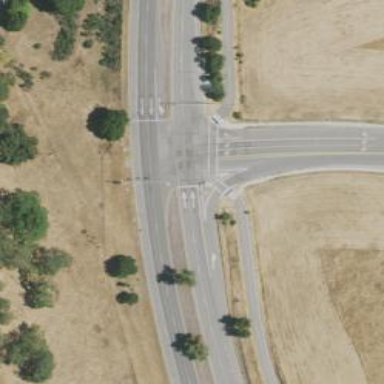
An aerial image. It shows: Trunk link road with asphalt surface.